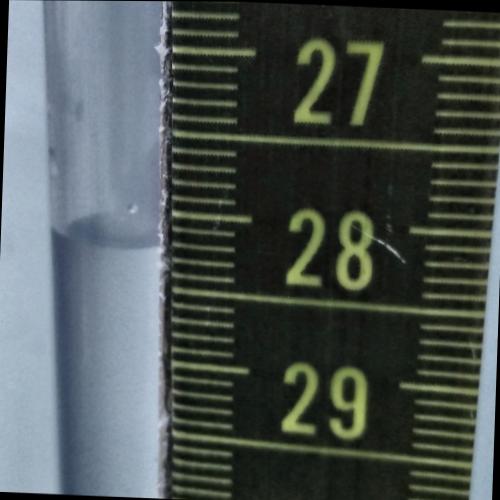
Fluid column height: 28.2 cm